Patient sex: F
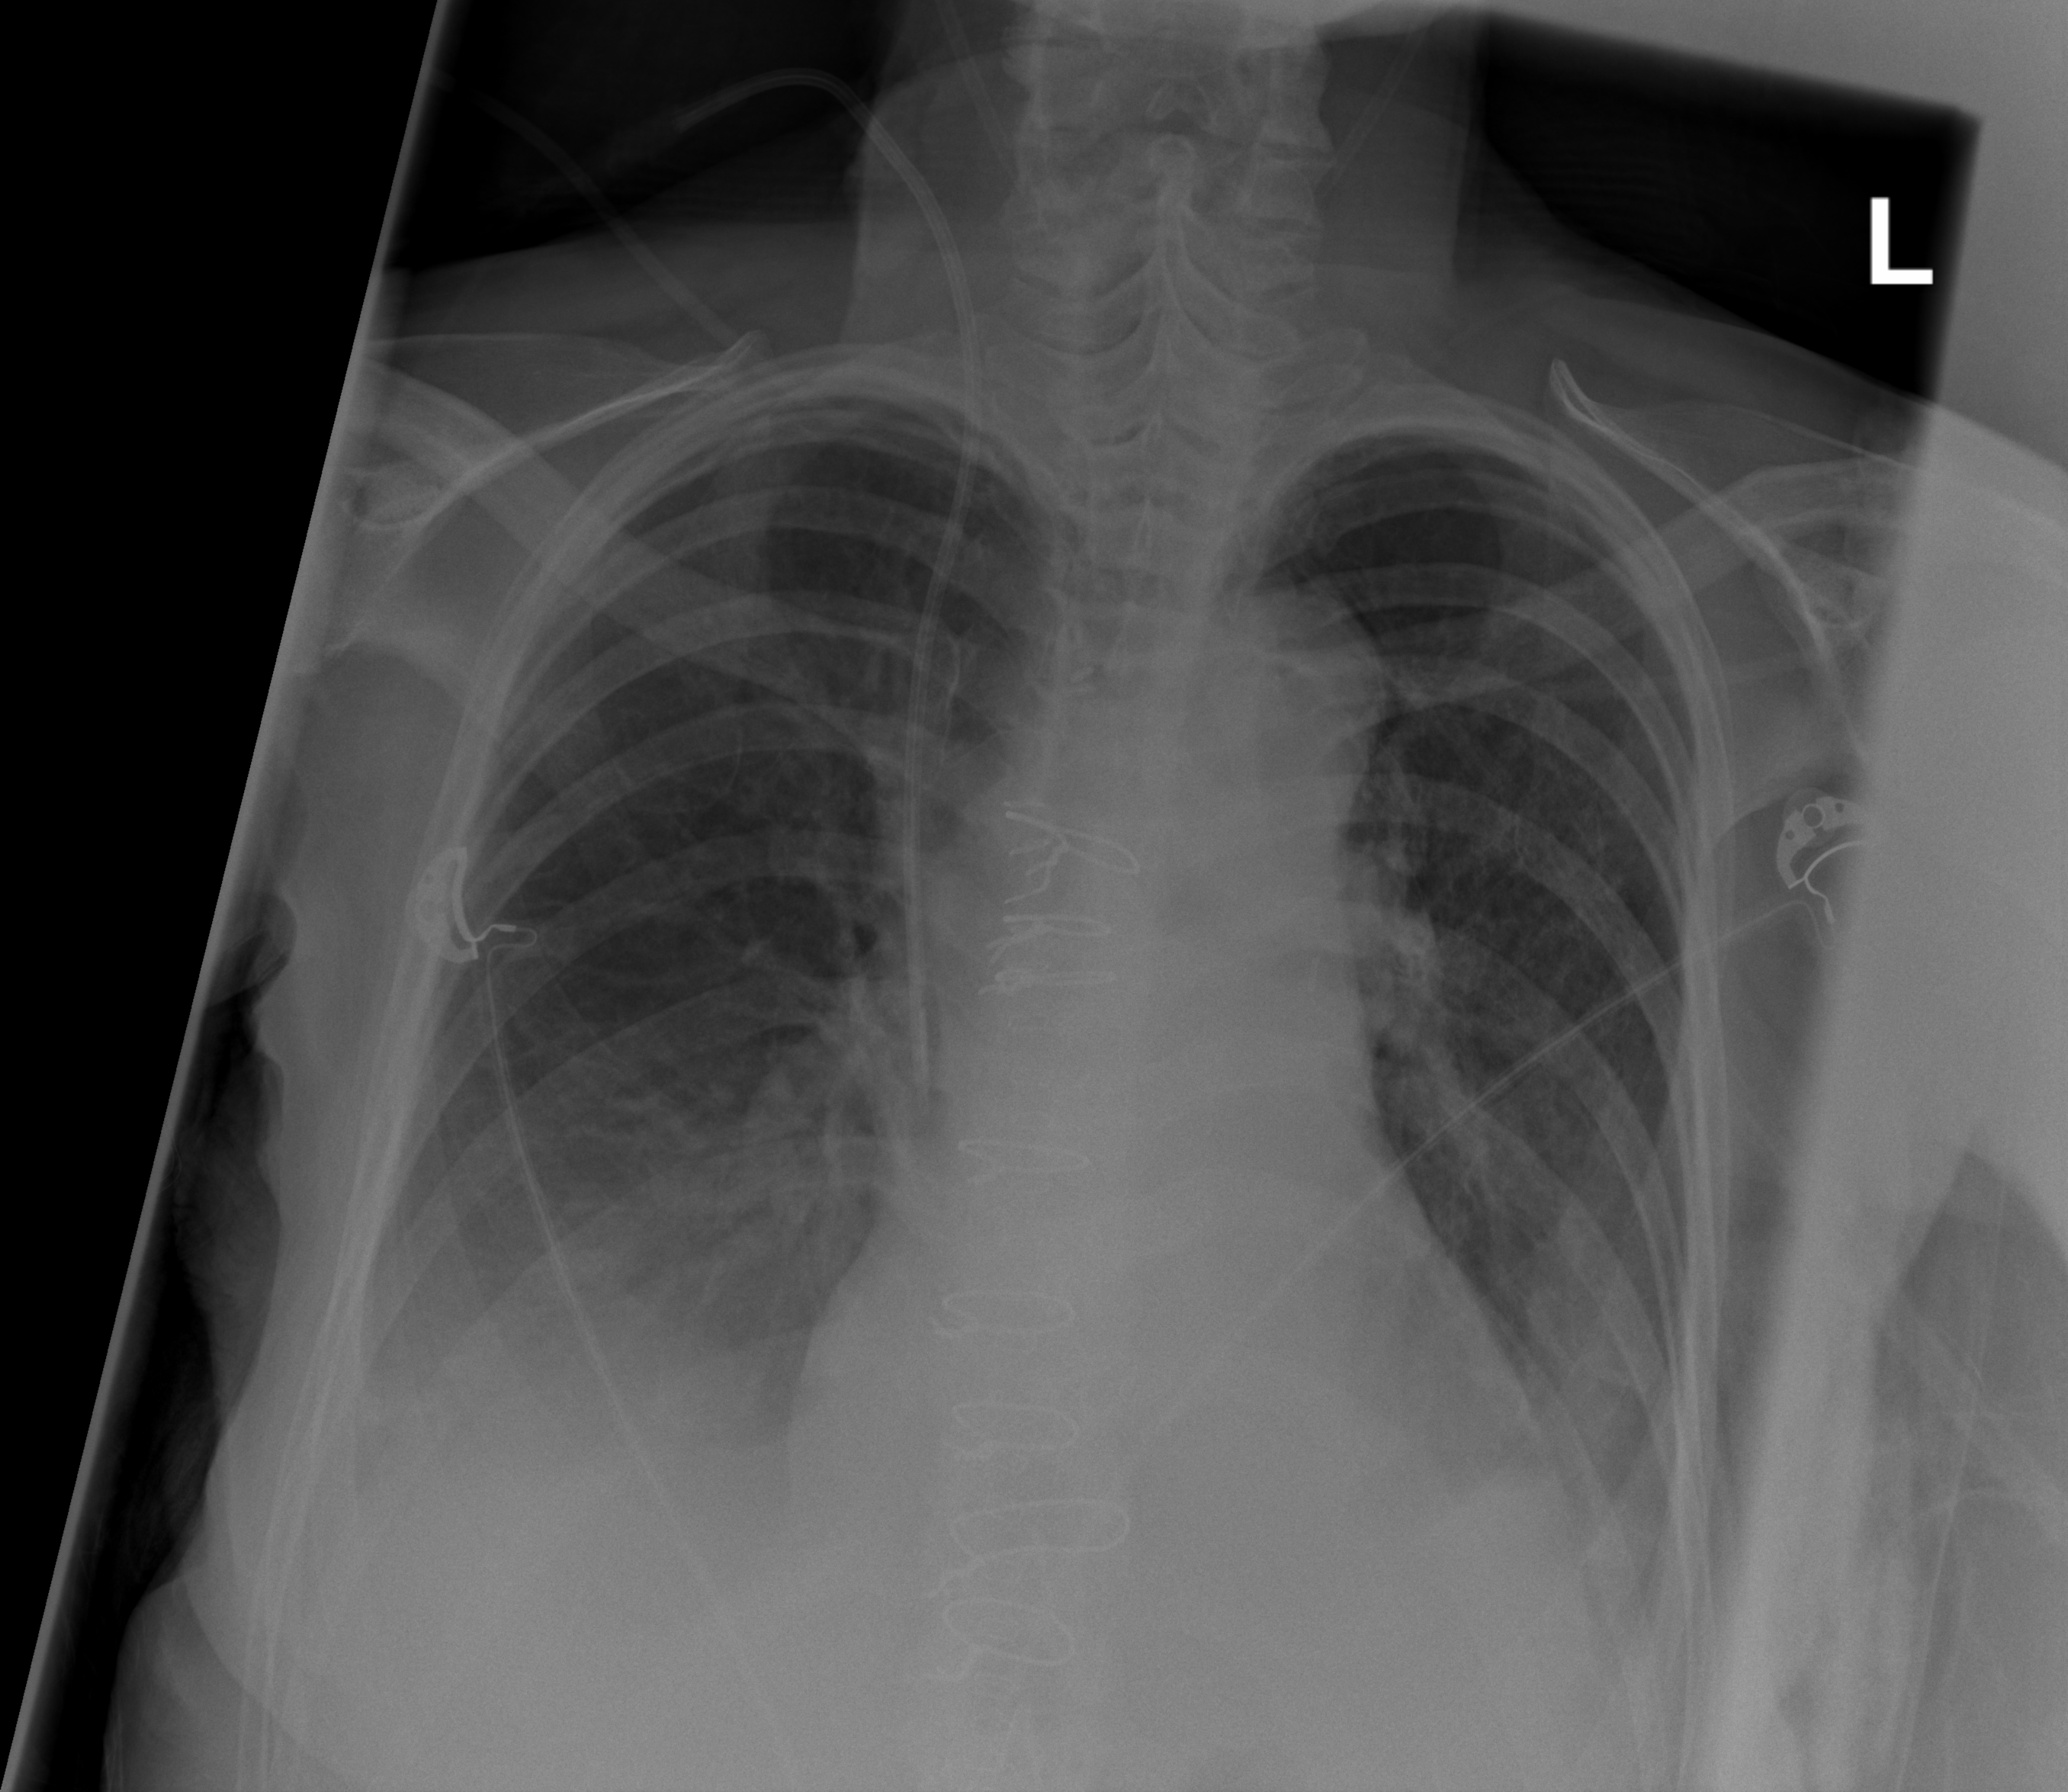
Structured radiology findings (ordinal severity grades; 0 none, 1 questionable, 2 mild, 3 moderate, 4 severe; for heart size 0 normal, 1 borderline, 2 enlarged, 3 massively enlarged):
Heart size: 0
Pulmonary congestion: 0
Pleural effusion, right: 2
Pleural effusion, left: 2
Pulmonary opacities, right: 0
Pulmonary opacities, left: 0
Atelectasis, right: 2
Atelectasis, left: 2